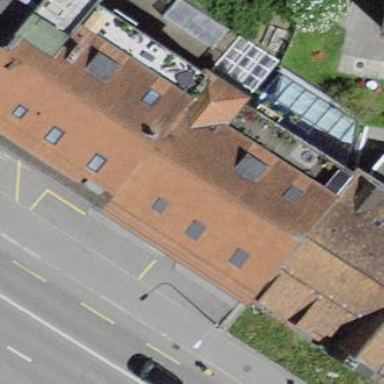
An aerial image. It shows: Gabled apartments building with roof tiles.